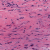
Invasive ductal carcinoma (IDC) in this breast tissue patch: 0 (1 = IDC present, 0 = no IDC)